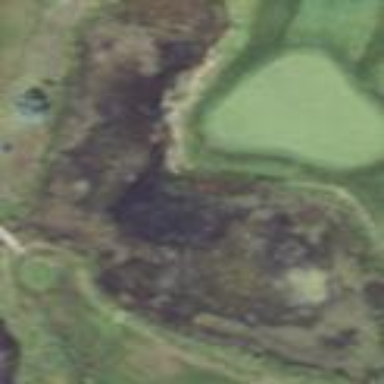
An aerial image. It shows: Water hazard on golf course. The hazard is natural water feature.